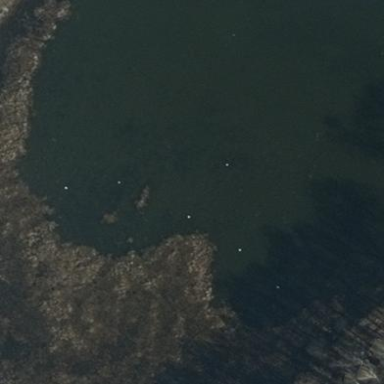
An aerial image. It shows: Pond surrounded by natural water.